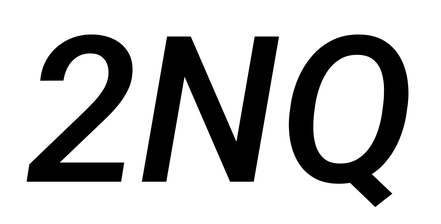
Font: Roboto-Italic_Medium_Italic